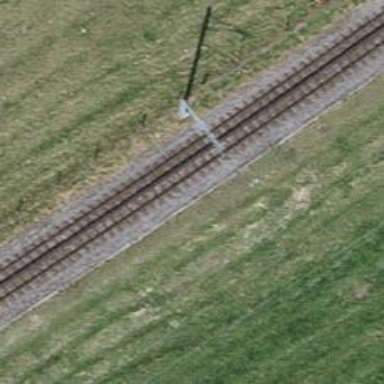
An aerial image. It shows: Railway milestone.